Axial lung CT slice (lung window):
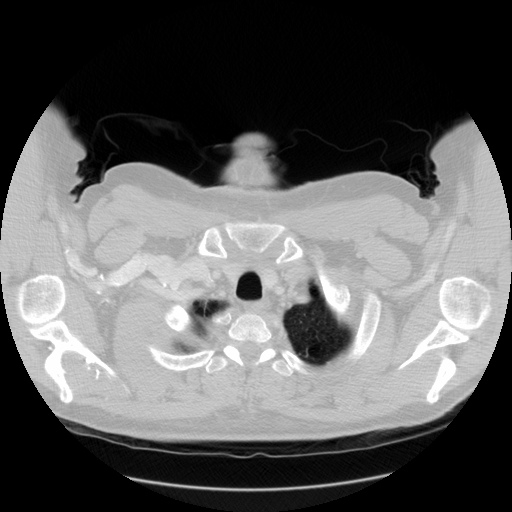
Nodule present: no